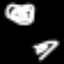
Label: donut